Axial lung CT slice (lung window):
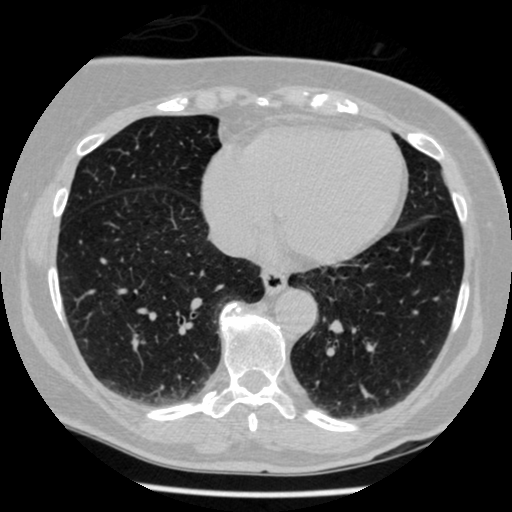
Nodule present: no